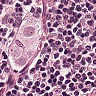
Metastatic tissue present: yes